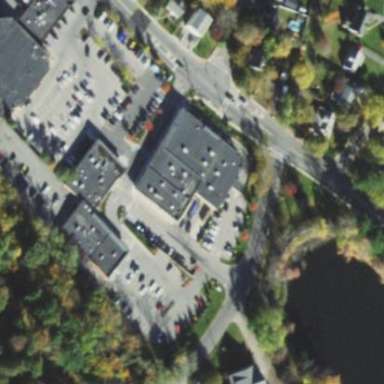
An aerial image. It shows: Building.